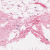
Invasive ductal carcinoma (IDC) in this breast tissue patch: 0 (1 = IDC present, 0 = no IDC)